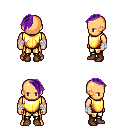
a pixel art fantasy rpg character, male body template, human, tanned skin, gold chest armor, gold greaves, purple long mohawk hairstyle, white cloth bandages, brown shoes, four views (front, back, left, right), 2x2 character sprite sheet, small pixel art, hard edges, no anti-aliasing